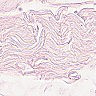
Metastatic tissue present: no